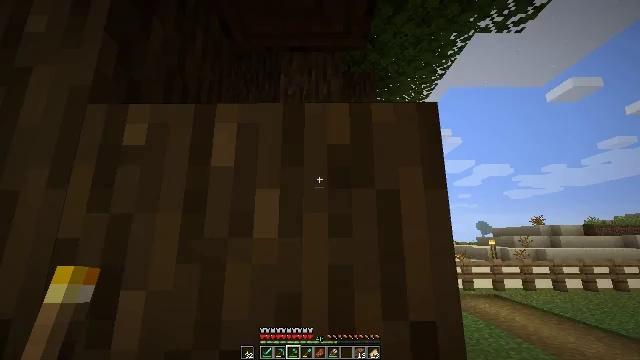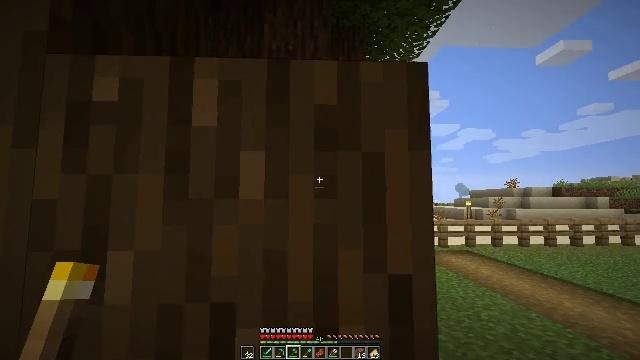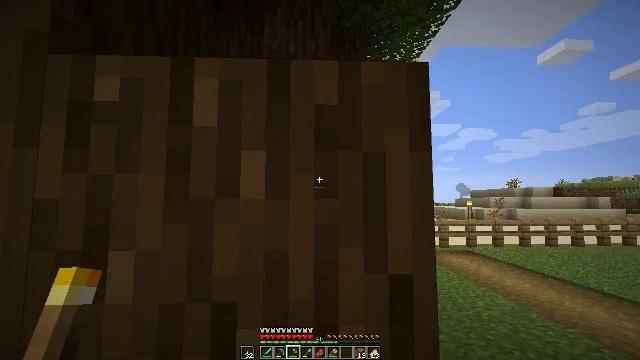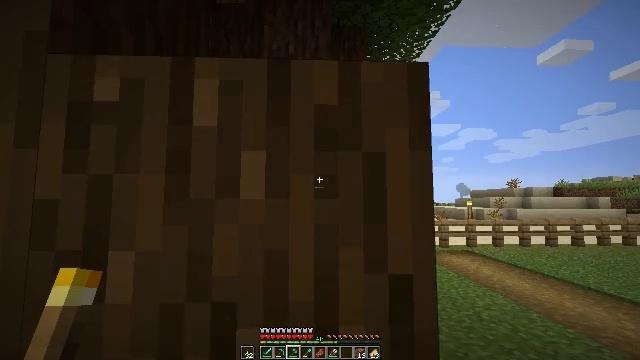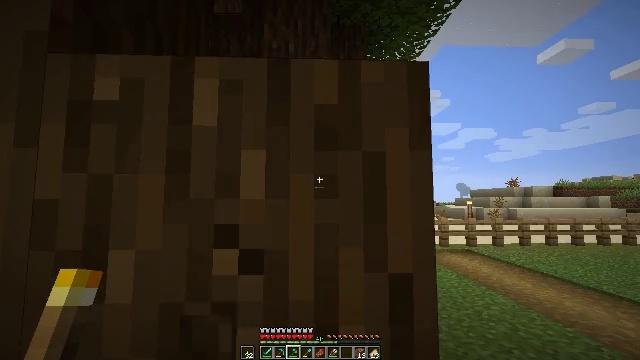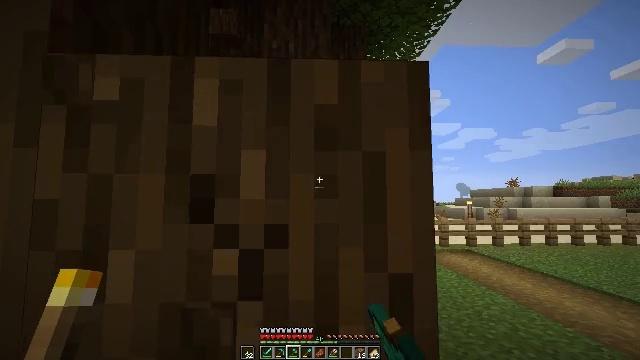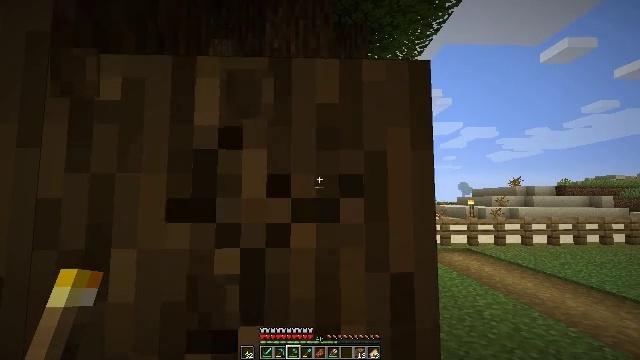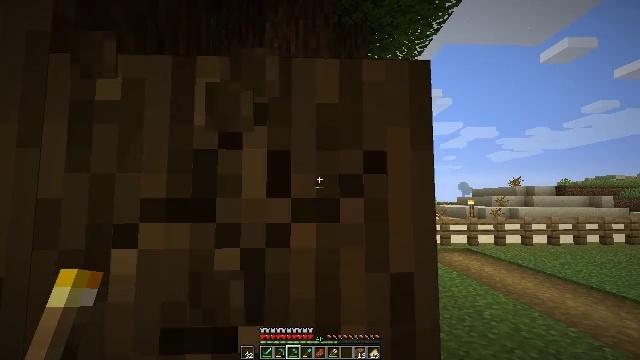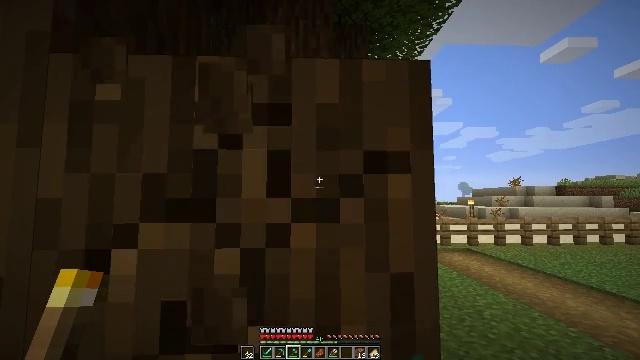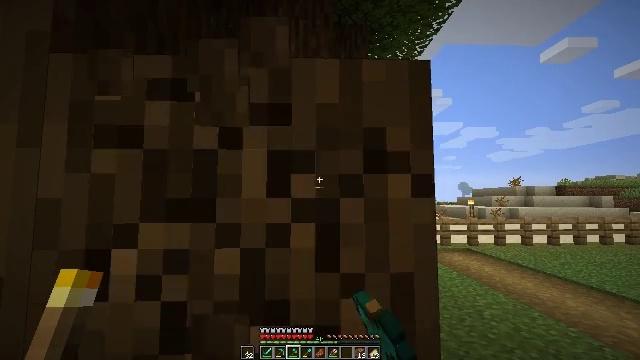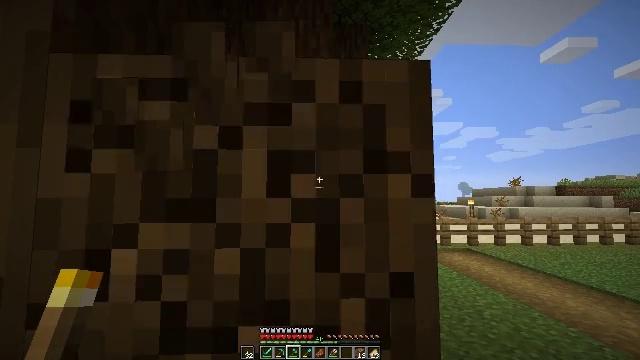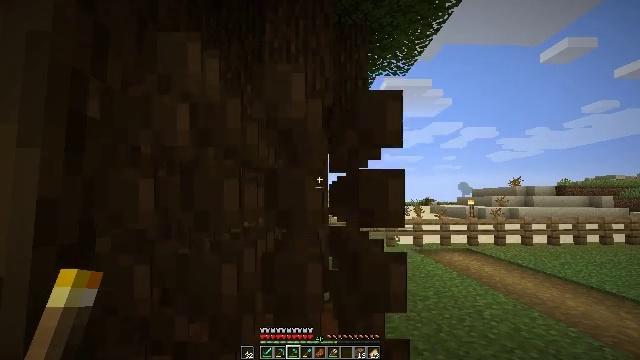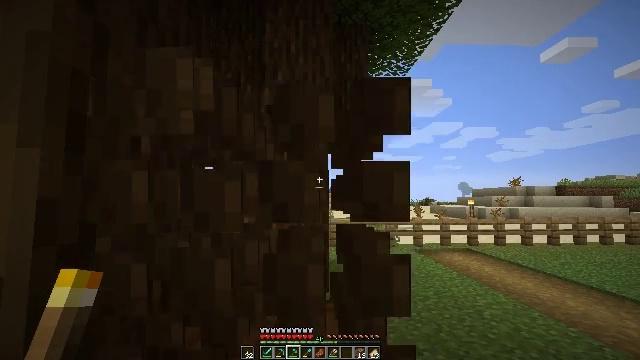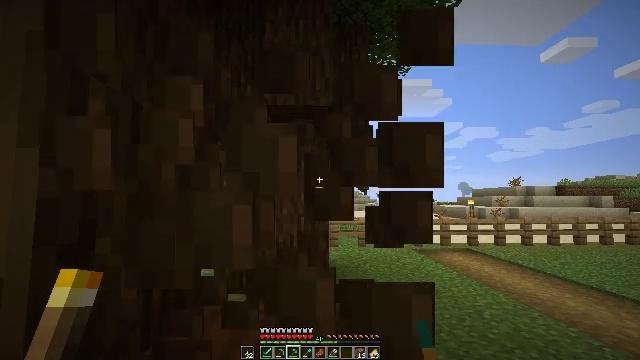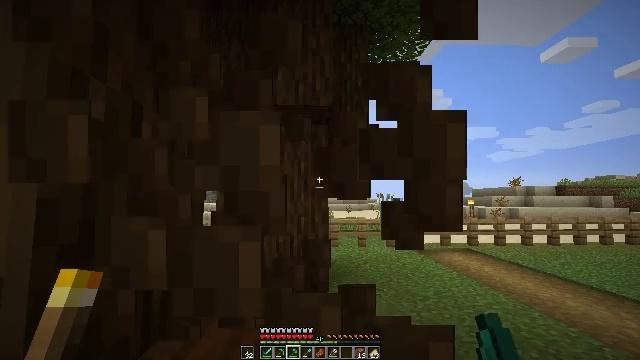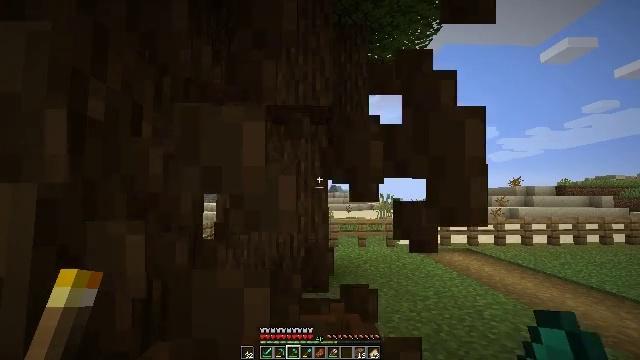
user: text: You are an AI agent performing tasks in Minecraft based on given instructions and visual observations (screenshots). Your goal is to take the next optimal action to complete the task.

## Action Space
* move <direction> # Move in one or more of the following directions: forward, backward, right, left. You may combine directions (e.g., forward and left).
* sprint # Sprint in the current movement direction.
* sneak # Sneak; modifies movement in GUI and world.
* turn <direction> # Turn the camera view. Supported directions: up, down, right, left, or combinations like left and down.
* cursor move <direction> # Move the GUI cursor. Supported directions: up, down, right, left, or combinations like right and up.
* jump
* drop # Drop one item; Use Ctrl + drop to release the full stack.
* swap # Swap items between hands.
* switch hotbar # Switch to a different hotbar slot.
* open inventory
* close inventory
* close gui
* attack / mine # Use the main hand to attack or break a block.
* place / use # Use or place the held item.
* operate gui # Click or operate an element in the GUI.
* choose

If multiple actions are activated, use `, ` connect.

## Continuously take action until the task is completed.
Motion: motion action
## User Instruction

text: Chop down the dark oak log.
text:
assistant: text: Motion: turn right and down
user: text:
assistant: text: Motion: no_op
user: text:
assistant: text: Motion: no_op
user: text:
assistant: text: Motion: attack / mine
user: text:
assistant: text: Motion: attack / mine
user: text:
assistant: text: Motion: attack / mine
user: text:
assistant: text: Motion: attack / mine
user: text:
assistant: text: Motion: attack / mine
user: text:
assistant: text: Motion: attack / mine
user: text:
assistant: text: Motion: attack / mine
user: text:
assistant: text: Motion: attack / mine
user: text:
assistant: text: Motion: attack / mine
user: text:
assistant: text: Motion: attack / mine
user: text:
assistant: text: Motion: attack / mine
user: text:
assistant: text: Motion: attack / mine
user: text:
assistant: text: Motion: attack / mine
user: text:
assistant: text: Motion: attack / mine
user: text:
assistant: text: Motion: attack / mine
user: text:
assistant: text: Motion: attack / mine
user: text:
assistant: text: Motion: attack / mine
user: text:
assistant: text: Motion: attack / mine
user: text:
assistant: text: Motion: attack / mine
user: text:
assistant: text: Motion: attack / mine
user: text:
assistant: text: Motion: attack / mine
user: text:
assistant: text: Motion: attack / mine
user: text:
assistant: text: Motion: attack / mine
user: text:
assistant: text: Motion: turn left and up
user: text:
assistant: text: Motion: turn left and up
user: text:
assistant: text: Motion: turn up
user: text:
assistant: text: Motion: no_op